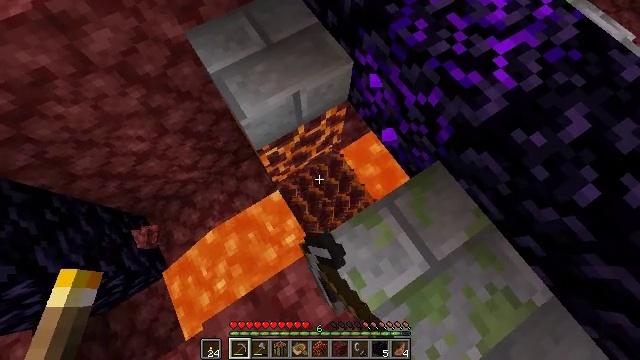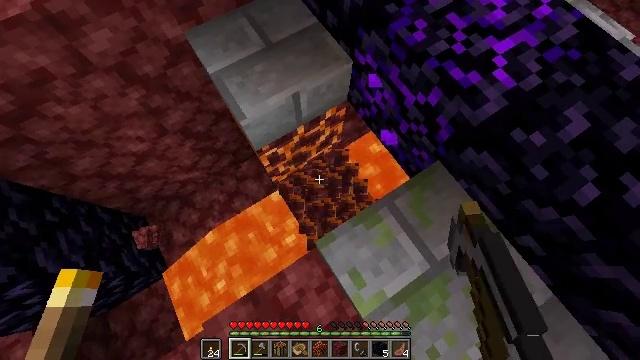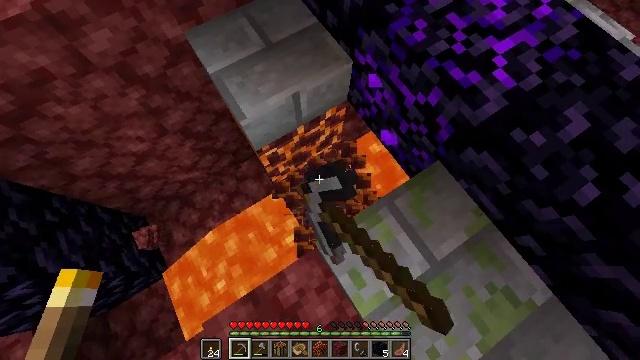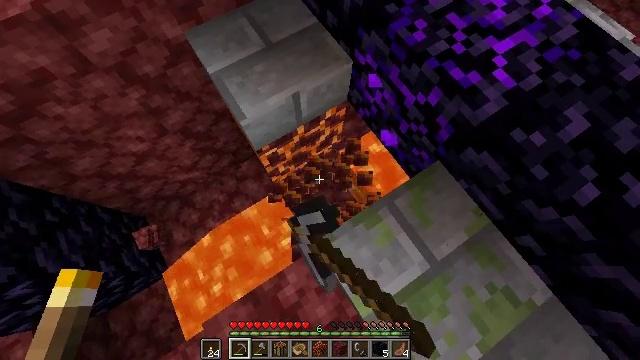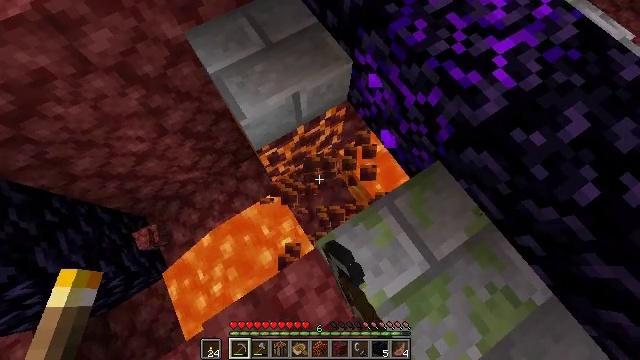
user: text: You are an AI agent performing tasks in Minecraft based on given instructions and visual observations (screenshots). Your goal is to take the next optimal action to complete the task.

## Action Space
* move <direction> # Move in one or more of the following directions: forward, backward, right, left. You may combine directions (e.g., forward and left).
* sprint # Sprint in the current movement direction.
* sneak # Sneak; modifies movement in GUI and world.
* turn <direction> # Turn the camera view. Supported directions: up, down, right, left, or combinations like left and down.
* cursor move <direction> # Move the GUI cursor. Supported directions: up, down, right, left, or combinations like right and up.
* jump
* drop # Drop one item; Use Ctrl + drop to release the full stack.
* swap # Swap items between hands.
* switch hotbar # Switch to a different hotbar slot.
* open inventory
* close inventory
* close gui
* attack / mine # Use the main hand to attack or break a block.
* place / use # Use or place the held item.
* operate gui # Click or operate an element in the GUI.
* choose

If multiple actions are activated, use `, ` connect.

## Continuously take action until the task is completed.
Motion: motion action
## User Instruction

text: Gather the magma block using a pickaxe.
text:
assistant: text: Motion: attack / mine
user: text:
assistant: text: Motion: attack / mine
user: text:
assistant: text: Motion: attack / mine
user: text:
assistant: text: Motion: attack / mine
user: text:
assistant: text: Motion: attack / mine